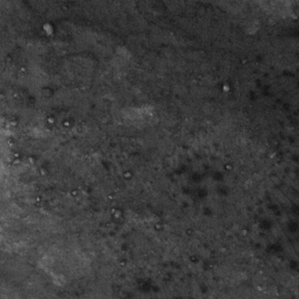
Label: frost